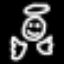
Label: angel